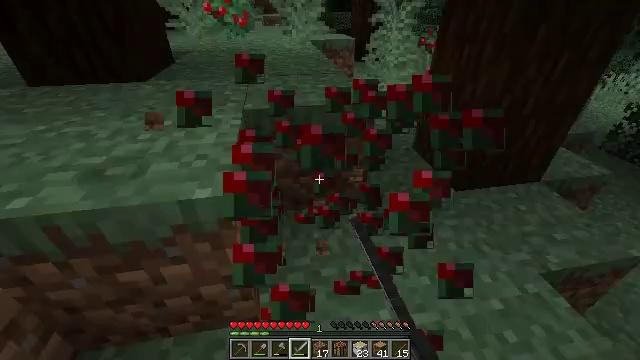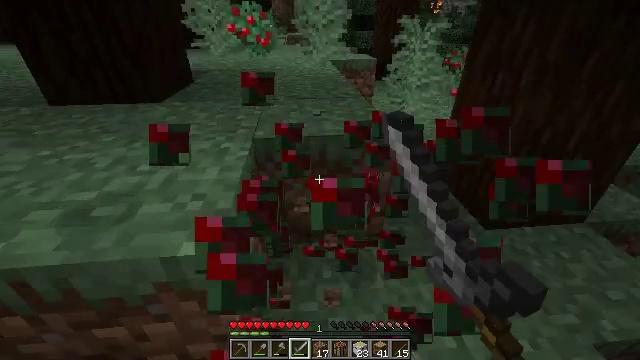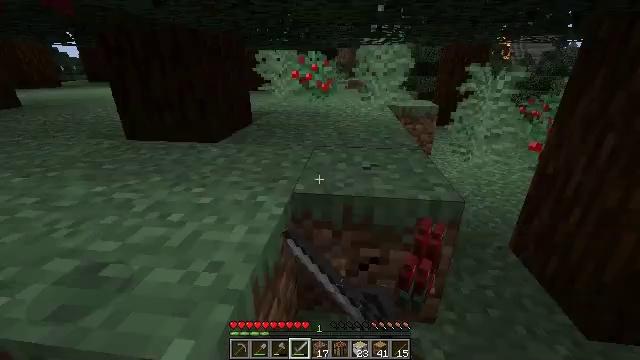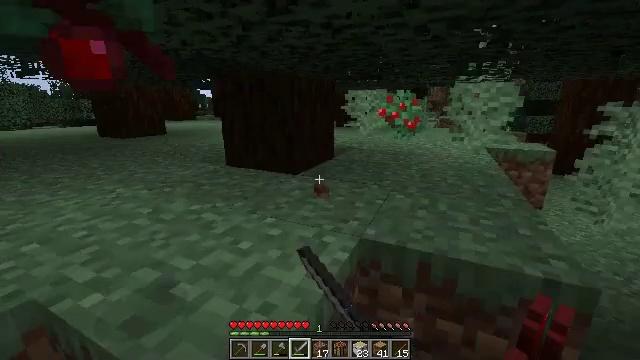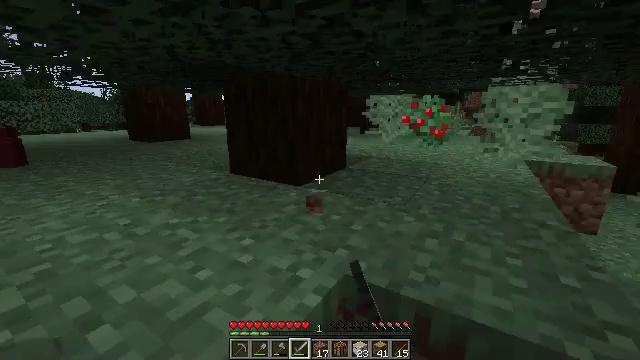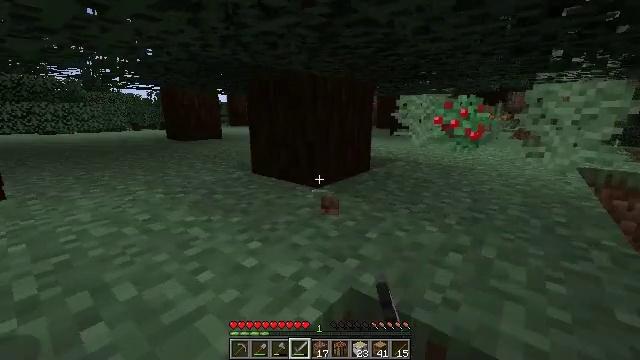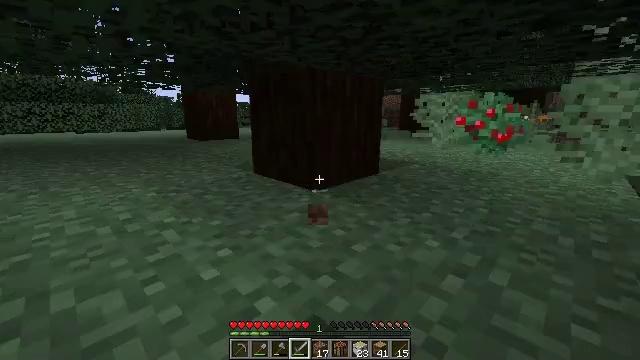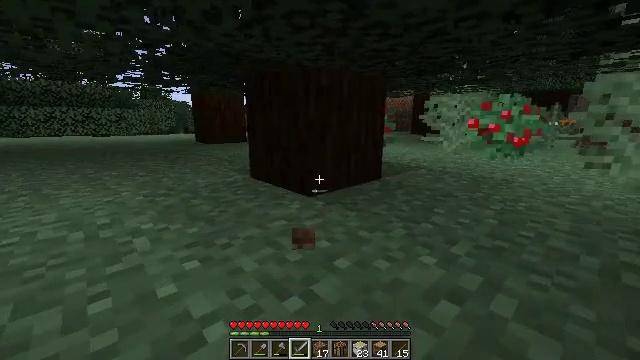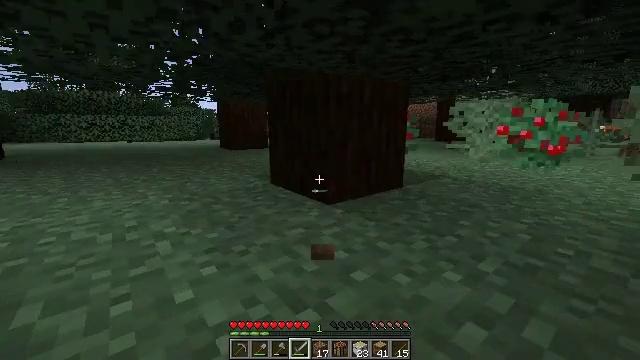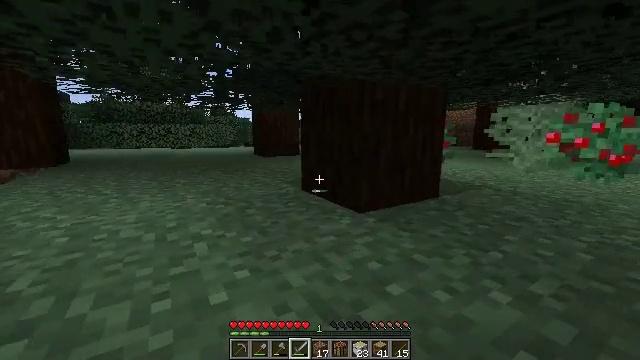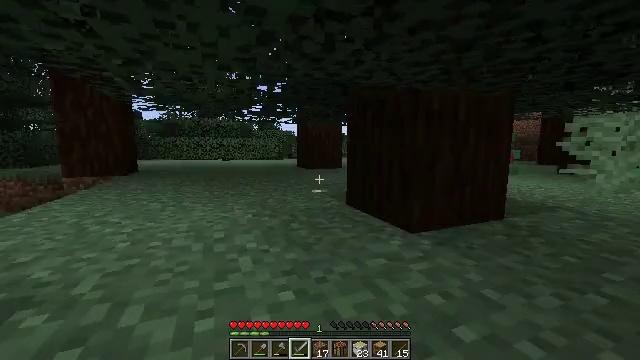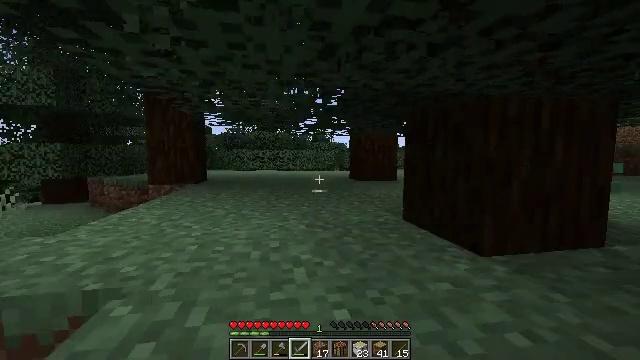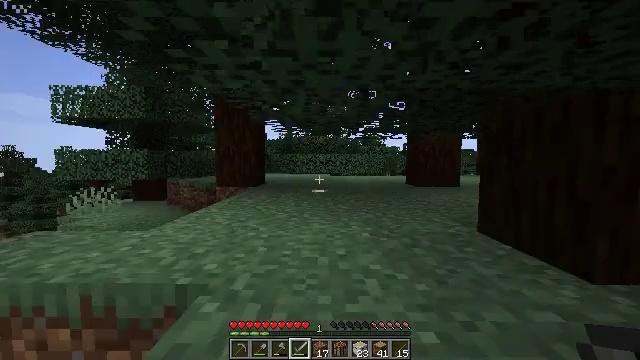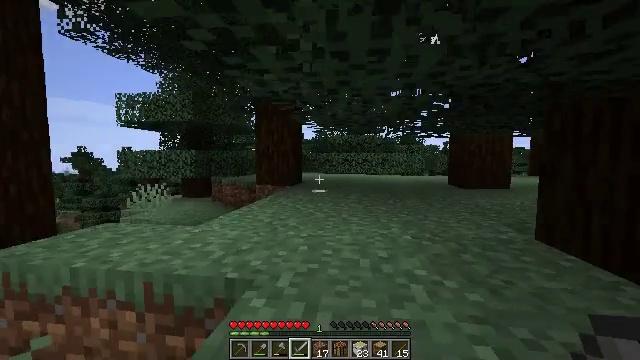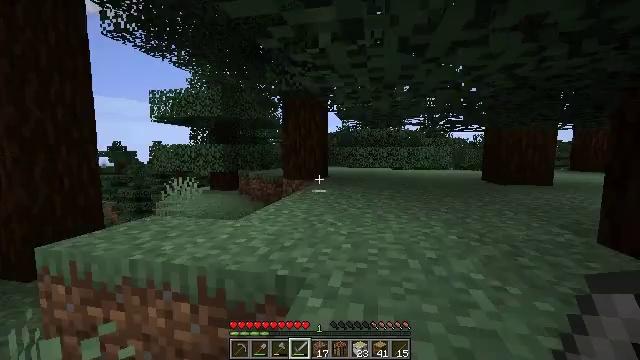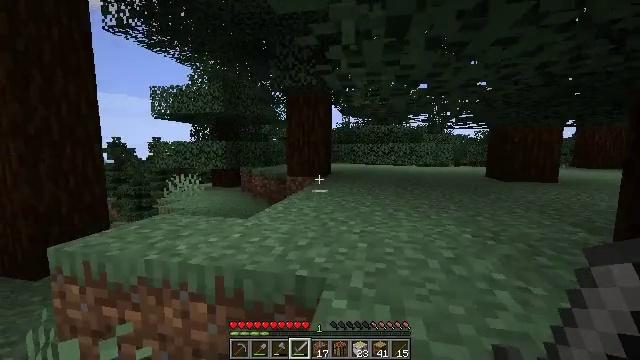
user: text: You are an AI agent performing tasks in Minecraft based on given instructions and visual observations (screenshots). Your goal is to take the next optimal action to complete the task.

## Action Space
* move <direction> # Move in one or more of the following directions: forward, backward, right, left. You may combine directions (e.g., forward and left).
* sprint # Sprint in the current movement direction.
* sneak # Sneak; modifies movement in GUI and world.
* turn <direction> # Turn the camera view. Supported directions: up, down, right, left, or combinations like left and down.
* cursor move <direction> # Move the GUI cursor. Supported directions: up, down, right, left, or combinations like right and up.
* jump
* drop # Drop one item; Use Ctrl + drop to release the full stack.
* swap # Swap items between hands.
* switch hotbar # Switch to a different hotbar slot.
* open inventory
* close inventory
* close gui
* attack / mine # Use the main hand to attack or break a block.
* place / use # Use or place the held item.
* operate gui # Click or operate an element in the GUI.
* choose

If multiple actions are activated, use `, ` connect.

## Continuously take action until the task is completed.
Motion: motion action
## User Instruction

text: Harvest the large fern for decoration.
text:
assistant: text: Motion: move forward, turn left and up, attack / mine
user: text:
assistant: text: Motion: move forward, turn left and up, attack / mine
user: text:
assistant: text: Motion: move forward and move right, turn left and up, attack / mine
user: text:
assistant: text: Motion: move forward and move right, turn left and up
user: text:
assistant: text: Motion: move forward and move right, turn left
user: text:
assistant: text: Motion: move forward and move right, turn left
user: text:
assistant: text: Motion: move forward and move right, turn left
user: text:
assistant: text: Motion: move forward and move right, turn left and up
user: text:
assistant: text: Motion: move forward and move right, turn left and up
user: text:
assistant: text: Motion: move forward, turn left and up
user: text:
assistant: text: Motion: move forward and move left, turn left and up
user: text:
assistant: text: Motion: move forward and move left, turn left
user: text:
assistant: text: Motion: move forward and move left, turn left
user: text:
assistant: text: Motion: move forward and move left, turn left and down
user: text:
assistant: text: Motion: move left
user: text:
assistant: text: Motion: move forward and move left, turn right and down
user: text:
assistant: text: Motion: move forward and move left, turn right and down
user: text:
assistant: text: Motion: move forward and move left, turn right
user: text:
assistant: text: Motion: move forward and move left, turn right
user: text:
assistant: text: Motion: move forward and move left
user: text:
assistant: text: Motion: move forward and move left
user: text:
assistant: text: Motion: move forward and move left
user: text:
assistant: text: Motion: move forward and move left, turn right
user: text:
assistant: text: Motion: move forward and move left, turn right and up, jump
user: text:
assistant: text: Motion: move forward and move left, turn right, jump
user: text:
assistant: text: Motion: move forward and move left, turn right, jump
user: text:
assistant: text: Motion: move forward and move left, turn right and down, jump
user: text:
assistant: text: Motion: move forward and move left, turn down, jump
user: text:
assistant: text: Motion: move forward
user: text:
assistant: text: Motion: move forward, sprint